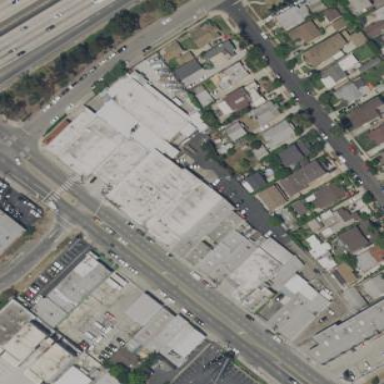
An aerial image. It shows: Industrial building.